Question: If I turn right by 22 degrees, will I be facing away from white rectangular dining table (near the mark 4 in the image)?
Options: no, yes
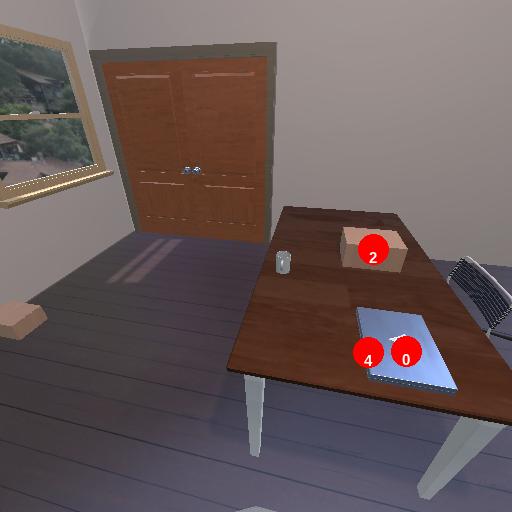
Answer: no